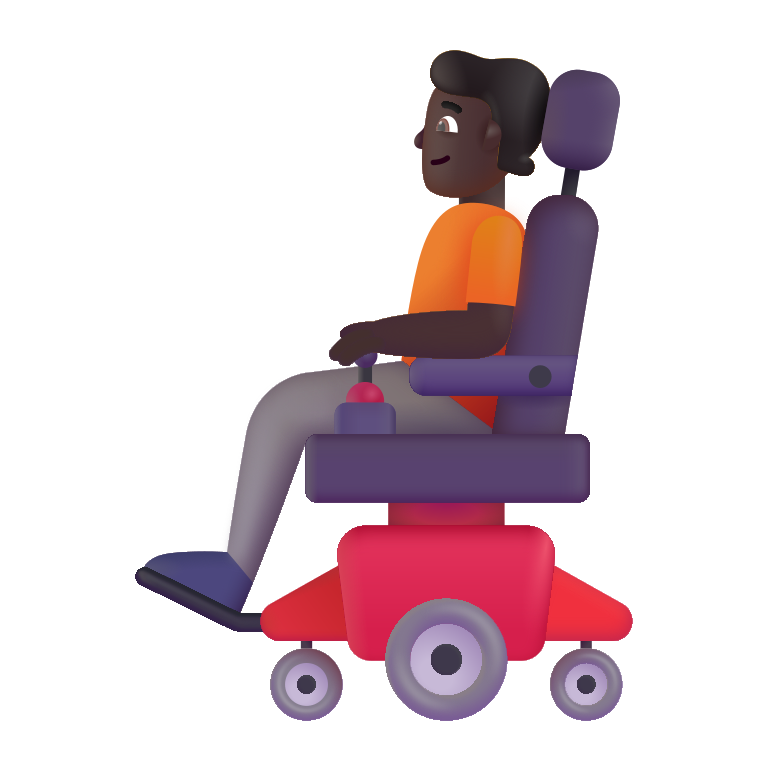
person in motorized wheelchair color dark